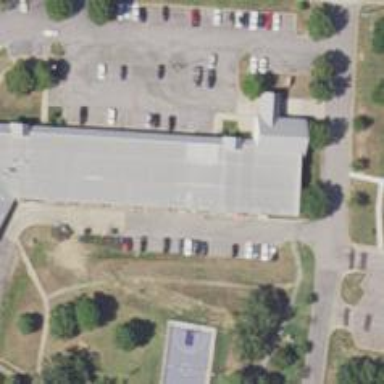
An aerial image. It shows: Healthcare clinic.